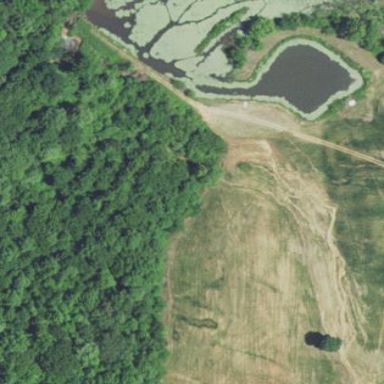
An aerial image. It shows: Wetland area.